Question: I am using IntelliJ 12 and am seeing some strange problems around Clearcase.
I am knew to IntelliJ so perhaps I've missed some configuration.
Every time I attempt to check in a file, I get the attached popup which appears on my screen for minutes. I can click Skip to hide it, but I don't understand why it takes so long.
Also, when I have a file that is in Clearcase but not yet checked out, when I click on the Clearcase menu I get the option to Check In even after a refresh. This makes no sense and is quite confusing.
Therefore, I'm wondering if the Clearcase plugin is stable, or if I'm missing some config.

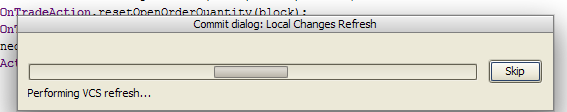
Answer: Before advising you to log an issue on that <URL>, check if you aren't using a dynamic view.
IntelliJ does a lot of code parsing, and that can take times in a dynamic view (network access), as opposed to a snapshot view (local disk access).
See "<URL>".